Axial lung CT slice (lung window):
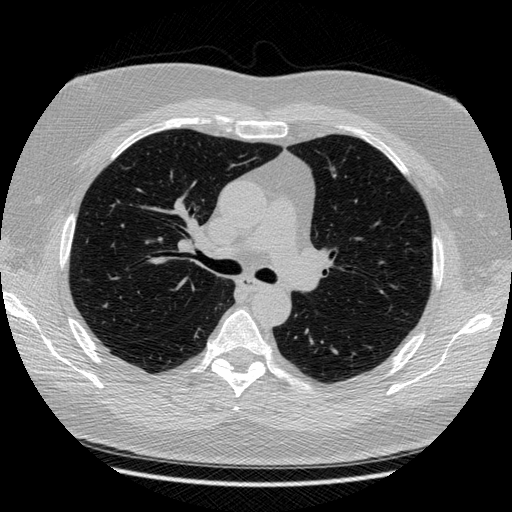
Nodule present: no